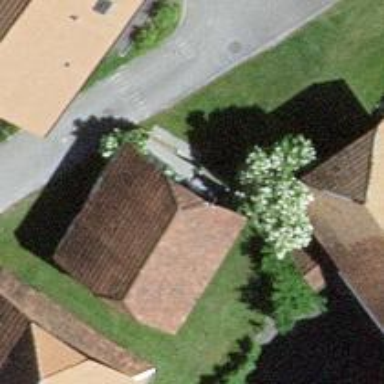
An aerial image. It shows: Barn.